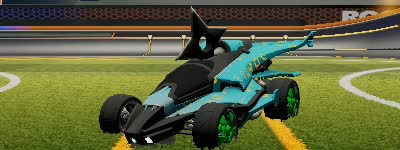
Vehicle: aftershock